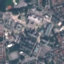
Land use / land cover: Industrial